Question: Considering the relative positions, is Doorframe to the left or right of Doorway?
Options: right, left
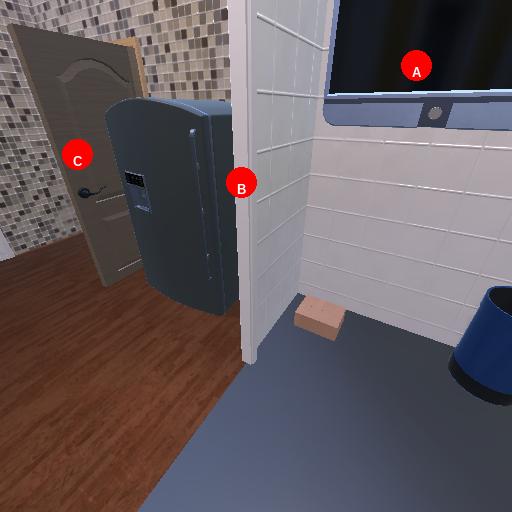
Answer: right